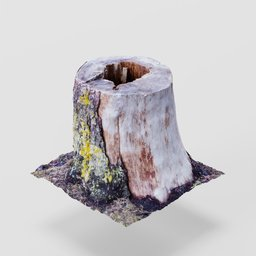
Label: nature